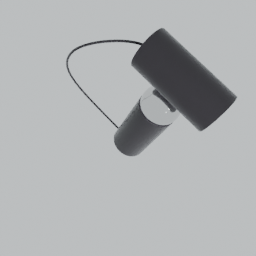
Label: lighting